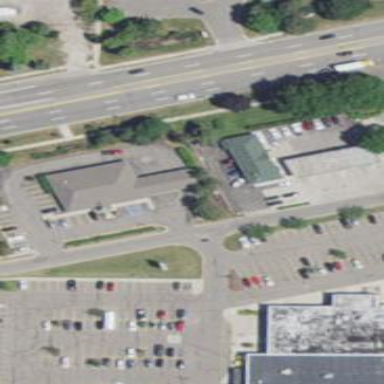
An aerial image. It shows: Retail area.